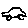
Label: car